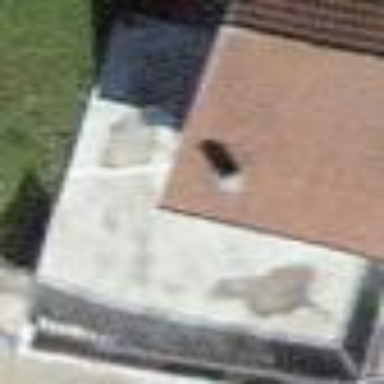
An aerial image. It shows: Garage.